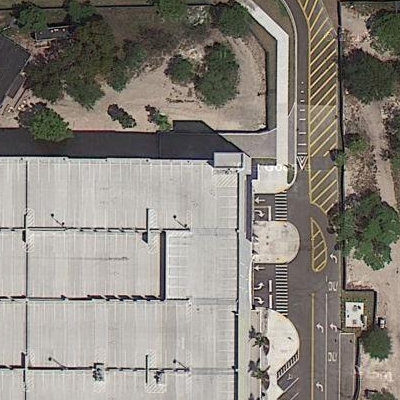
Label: Industry